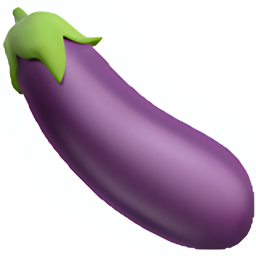
Name: aubergine
Emoji: 🍆
Group: Food & Drink
Sub-group: food-vegetable